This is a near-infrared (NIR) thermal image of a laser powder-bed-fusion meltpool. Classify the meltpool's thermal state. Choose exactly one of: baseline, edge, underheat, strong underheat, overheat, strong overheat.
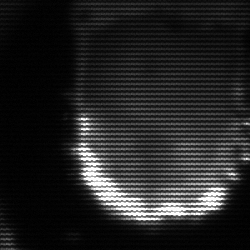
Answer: baseline